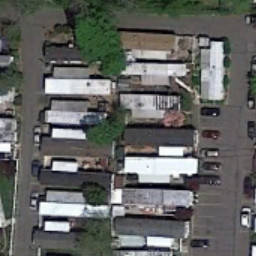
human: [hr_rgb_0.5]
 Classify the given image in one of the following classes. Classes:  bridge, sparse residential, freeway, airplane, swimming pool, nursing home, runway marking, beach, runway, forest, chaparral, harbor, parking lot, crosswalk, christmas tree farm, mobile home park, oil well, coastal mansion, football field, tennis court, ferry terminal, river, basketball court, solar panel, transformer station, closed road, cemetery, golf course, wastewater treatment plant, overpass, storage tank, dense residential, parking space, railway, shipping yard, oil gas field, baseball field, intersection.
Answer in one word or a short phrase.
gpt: mobile home park